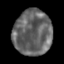
Tissue: skin
Cell type: Epithelial cells
Senescence score: 0.7496
Nuclear area (px): 1700
Mean DAPI intensity: 102.112